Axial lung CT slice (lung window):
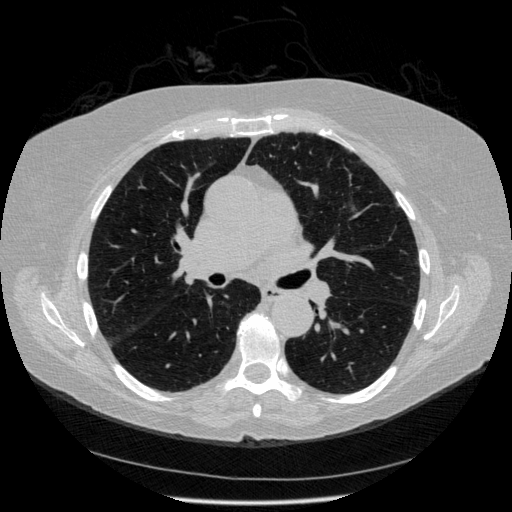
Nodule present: no